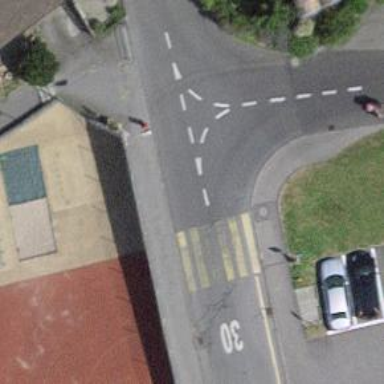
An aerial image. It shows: Uncontrolled zebra crossing with notable zebra markings.